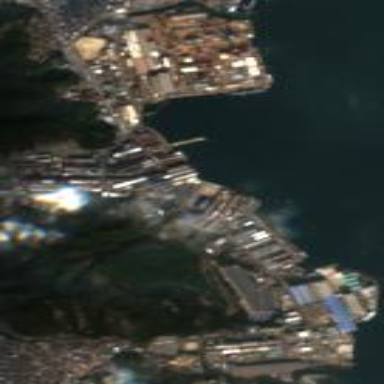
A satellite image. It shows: Industrial area used as shipyard.